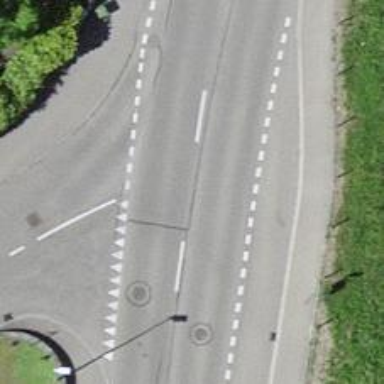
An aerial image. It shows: Public transport stop position.